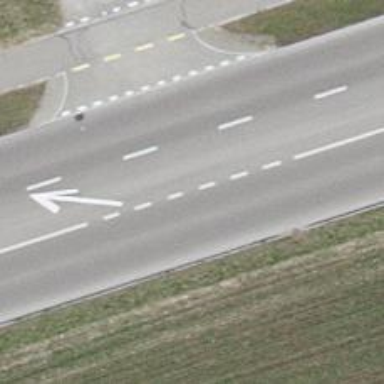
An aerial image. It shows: Tertiary road with asphalt surface. There is separate sidewalk along the road.